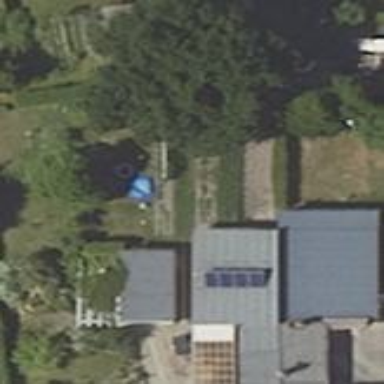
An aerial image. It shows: Shed building.